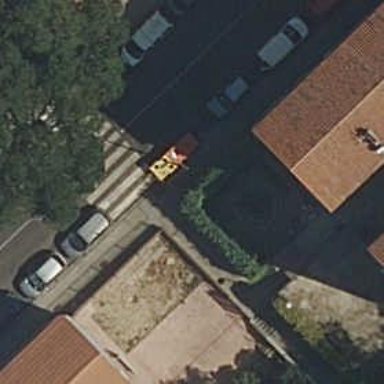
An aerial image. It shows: Footway surfaced with paving stones.